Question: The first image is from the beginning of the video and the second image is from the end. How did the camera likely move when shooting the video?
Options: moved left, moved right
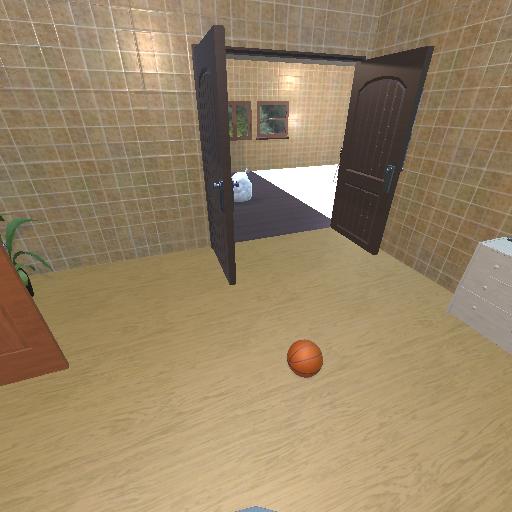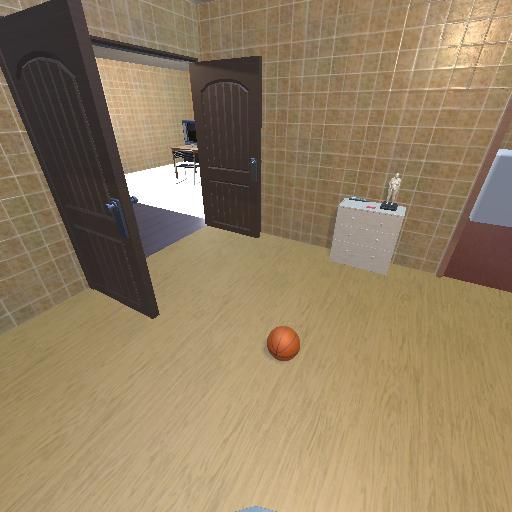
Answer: moved left